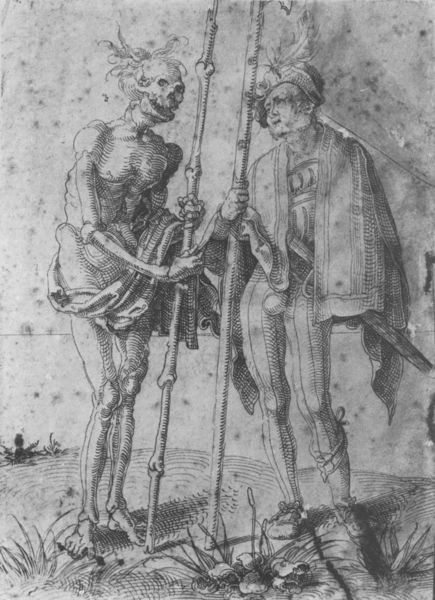
Titel: Der Landsknecht und der Tod
Künstler: Hans gen. Grien Baldung
Schlagwörter: mann, umhang, hut, hüte, kopfbedeckungen, männer, skizze, zeichnung, gras, tuch, wiese, gespräch, bart, hose, mützen, kleidung, steine, tod, tot, vollbart, erde, natur, mantel, kopfbedeckung, zwei, stab, hosen, grafik, streifen, knochen, lachen, penis, stangen, landschadt, druck, schwarz-weiß, radierung, stich, schwert, schwerter, soldat, stöcke, ritter, flecken, harnisch, skelett, blase, skellett, symbolisch, pest, gemächt, landmann, shcwert, nadelstreif, kranheit, knochenstab